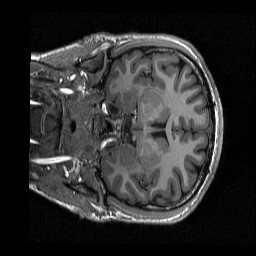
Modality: T1w
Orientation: coronal
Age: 20
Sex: male
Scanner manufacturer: siemens
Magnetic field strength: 3 T
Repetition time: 2.3 s
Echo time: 0.00298 s